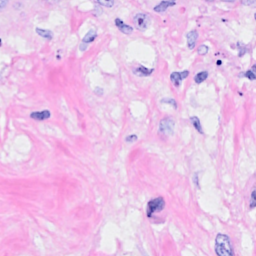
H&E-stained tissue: Breast